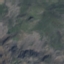
Land use / land cover class: HerbaceousVegetation